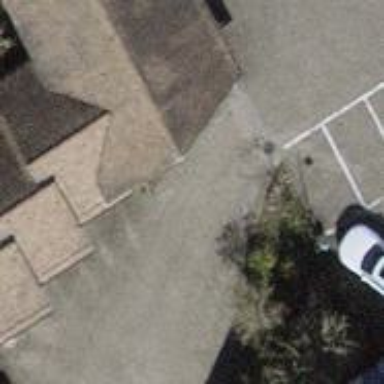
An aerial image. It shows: Group of garages.